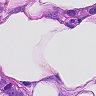
Metastatic tissue present: yes